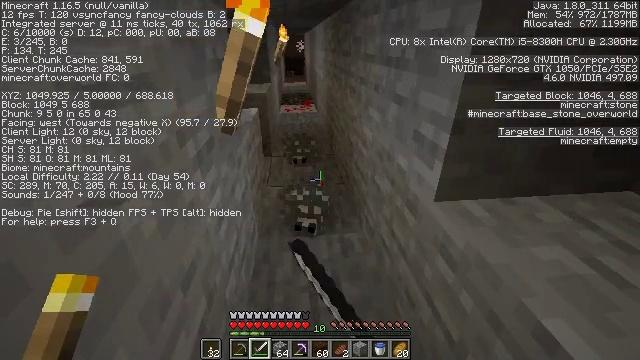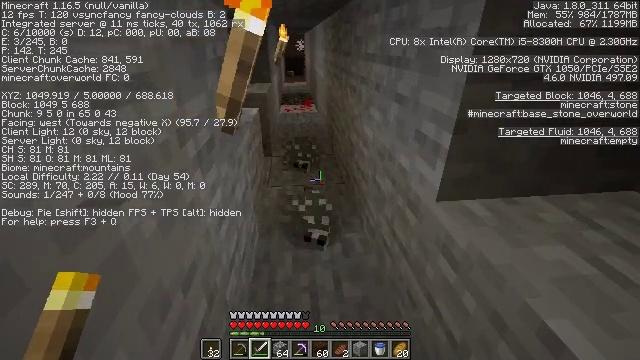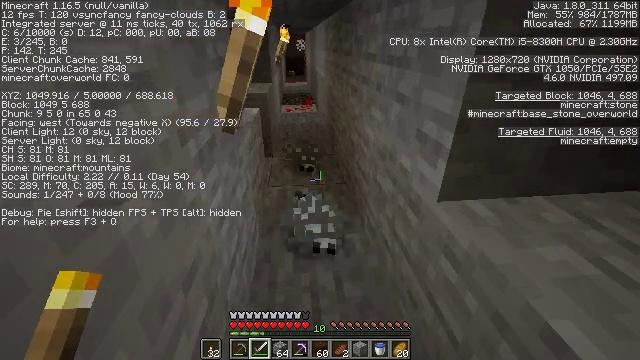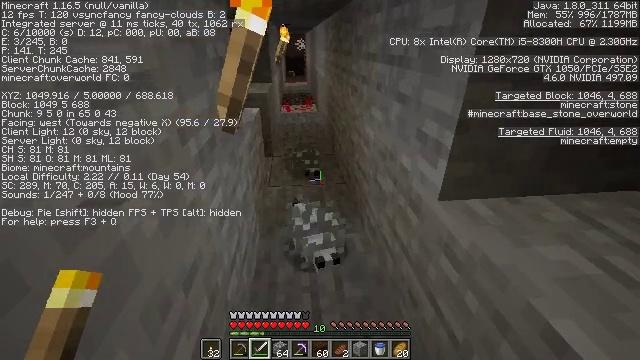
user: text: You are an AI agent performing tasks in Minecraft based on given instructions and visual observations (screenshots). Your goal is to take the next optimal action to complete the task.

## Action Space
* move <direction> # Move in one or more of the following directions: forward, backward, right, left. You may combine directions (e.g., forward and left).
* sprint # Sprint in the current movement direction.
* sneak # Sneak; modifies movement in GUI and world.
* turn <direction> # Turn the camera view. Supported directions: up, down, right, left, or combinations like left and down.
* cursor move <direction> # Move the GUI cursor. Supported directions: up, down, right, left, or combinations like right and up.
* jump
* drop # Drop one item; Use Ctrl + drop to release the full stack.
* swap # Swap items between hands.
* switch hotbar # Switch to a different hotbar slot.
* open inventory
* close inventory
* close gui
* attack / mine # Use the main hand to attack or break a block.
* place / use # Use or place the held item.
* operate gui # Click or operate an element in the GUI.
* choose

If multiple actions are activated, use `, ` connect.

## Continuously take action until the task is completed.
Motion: motion action
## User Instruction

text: Hunt the silverfish.
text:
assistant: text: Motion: attack / mine
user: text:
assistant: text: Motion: no_op
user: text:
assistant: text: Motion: no_op
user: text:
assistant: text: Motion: no_op